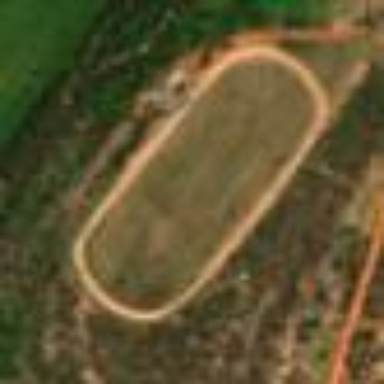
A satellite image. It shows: Horse racing pitch used for leisure activities.